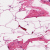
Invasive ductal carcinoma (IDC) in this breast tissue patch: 0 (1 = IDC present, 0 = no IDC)